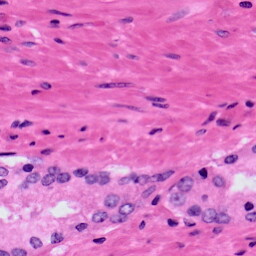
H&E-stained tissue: Prostate